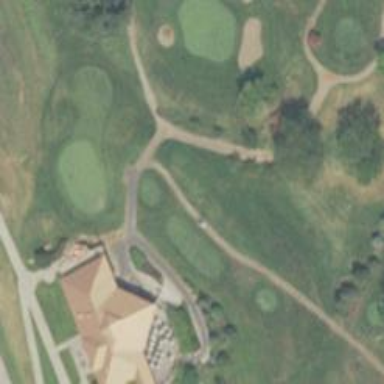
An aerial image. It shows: Well-maintained path for golf carts. The track type is grade1.